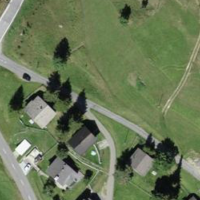
EUNIS habitat code: 54
Species observed at this site:
Centaurea scabiosa